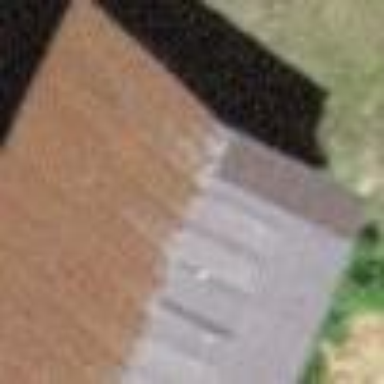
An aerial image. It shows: Rural barn.